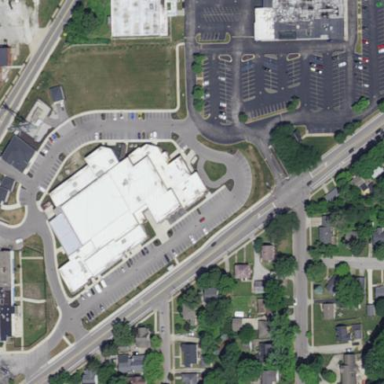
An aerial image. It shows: Community center building.